Question: I want this table view with vertical and horizontal scroll and top header also move along with it . for eg when we scroll left to right header + row moves at same time.
As show in the image below these value are coming from Api (header part is done manually).

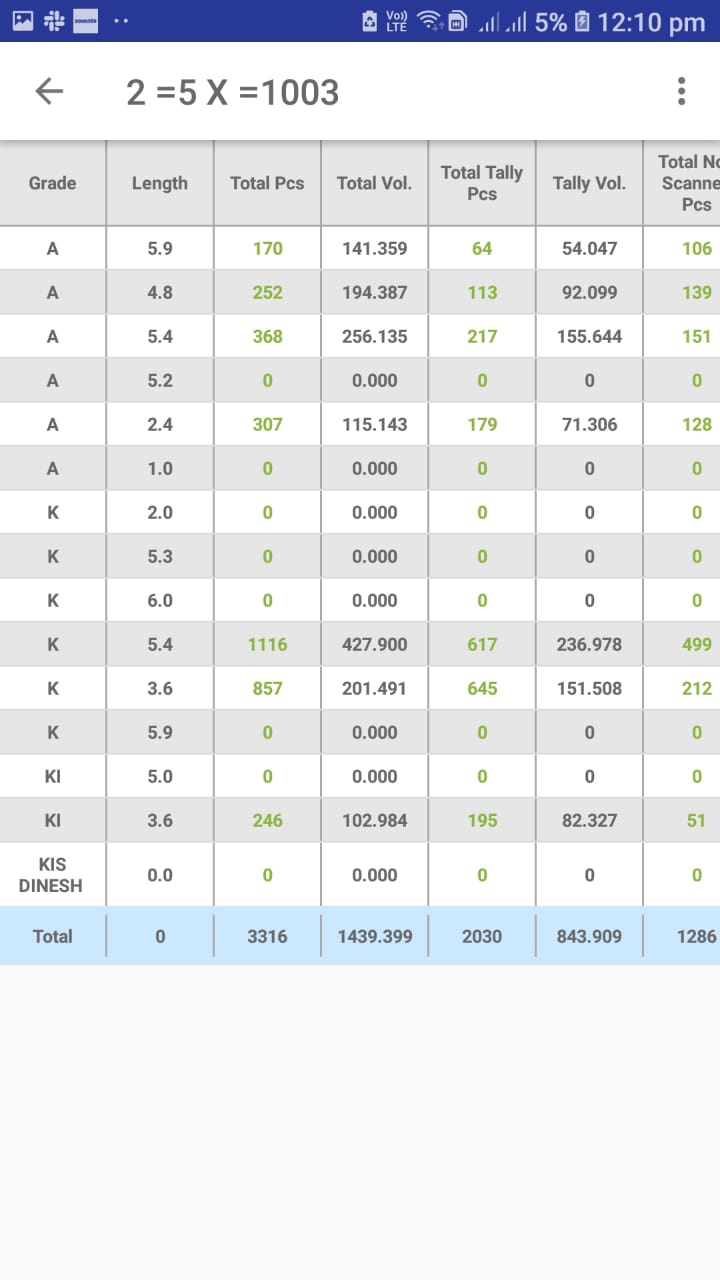
Answer: Take a look at this examples :
<URL>! , its same behaviour like spreadshit as you mentioned in question image
<URL>
<URL>
<URL>